Question: The below query should only affect the row titled 'F0085'. However, it has affected all the rows. Setting the address to 'test' on every Job_No.
'''
UPDATE TBTest.dbo.Site
SET Address ='FDAN'
FROM Jobs
WHERE Job_No = 'F0085'
'''
This is the first table:

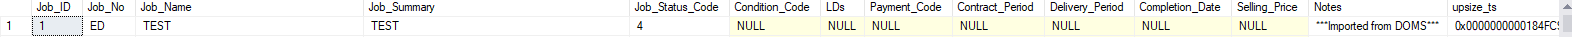
Answer: Thank you all. I needed to find the common column (the ID column).
'''
UPDATE t
SET
t.Address = 'FDAN'
FROM
TBTest.dbo.Site t
INNER JOIN Jobs j
ON t.Site_ID = j.Job_ID
WHERE j.Job_No = 'F0085'
'''
I don't fully understand how the aliases work. But it appears to be working fine.